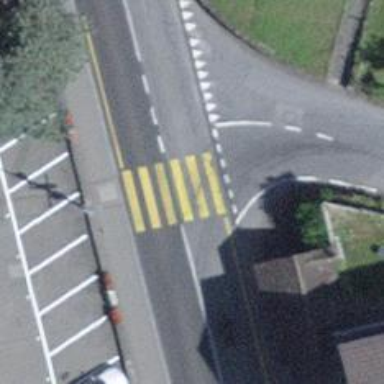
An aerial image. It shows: Asphalt footway with marked zebra crossing.